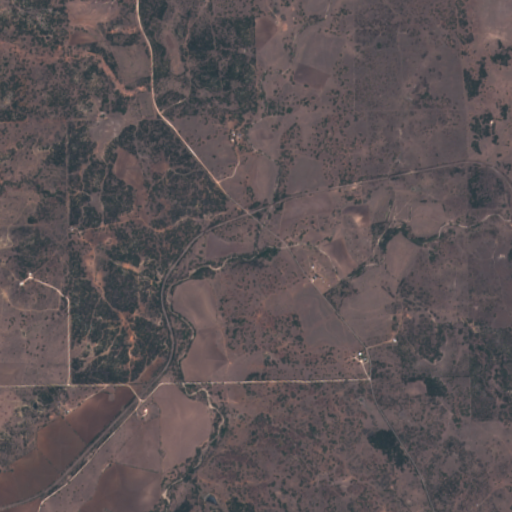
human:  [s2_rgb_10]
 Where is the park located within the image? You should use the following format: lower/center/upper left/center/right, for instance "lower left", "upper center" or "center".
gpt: The park is located in the lower left of the image.
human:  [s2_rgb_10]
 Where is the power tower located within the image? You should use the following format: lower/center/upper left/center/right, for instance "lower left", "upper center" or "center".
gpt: There is no power tower in the image.